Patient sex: M
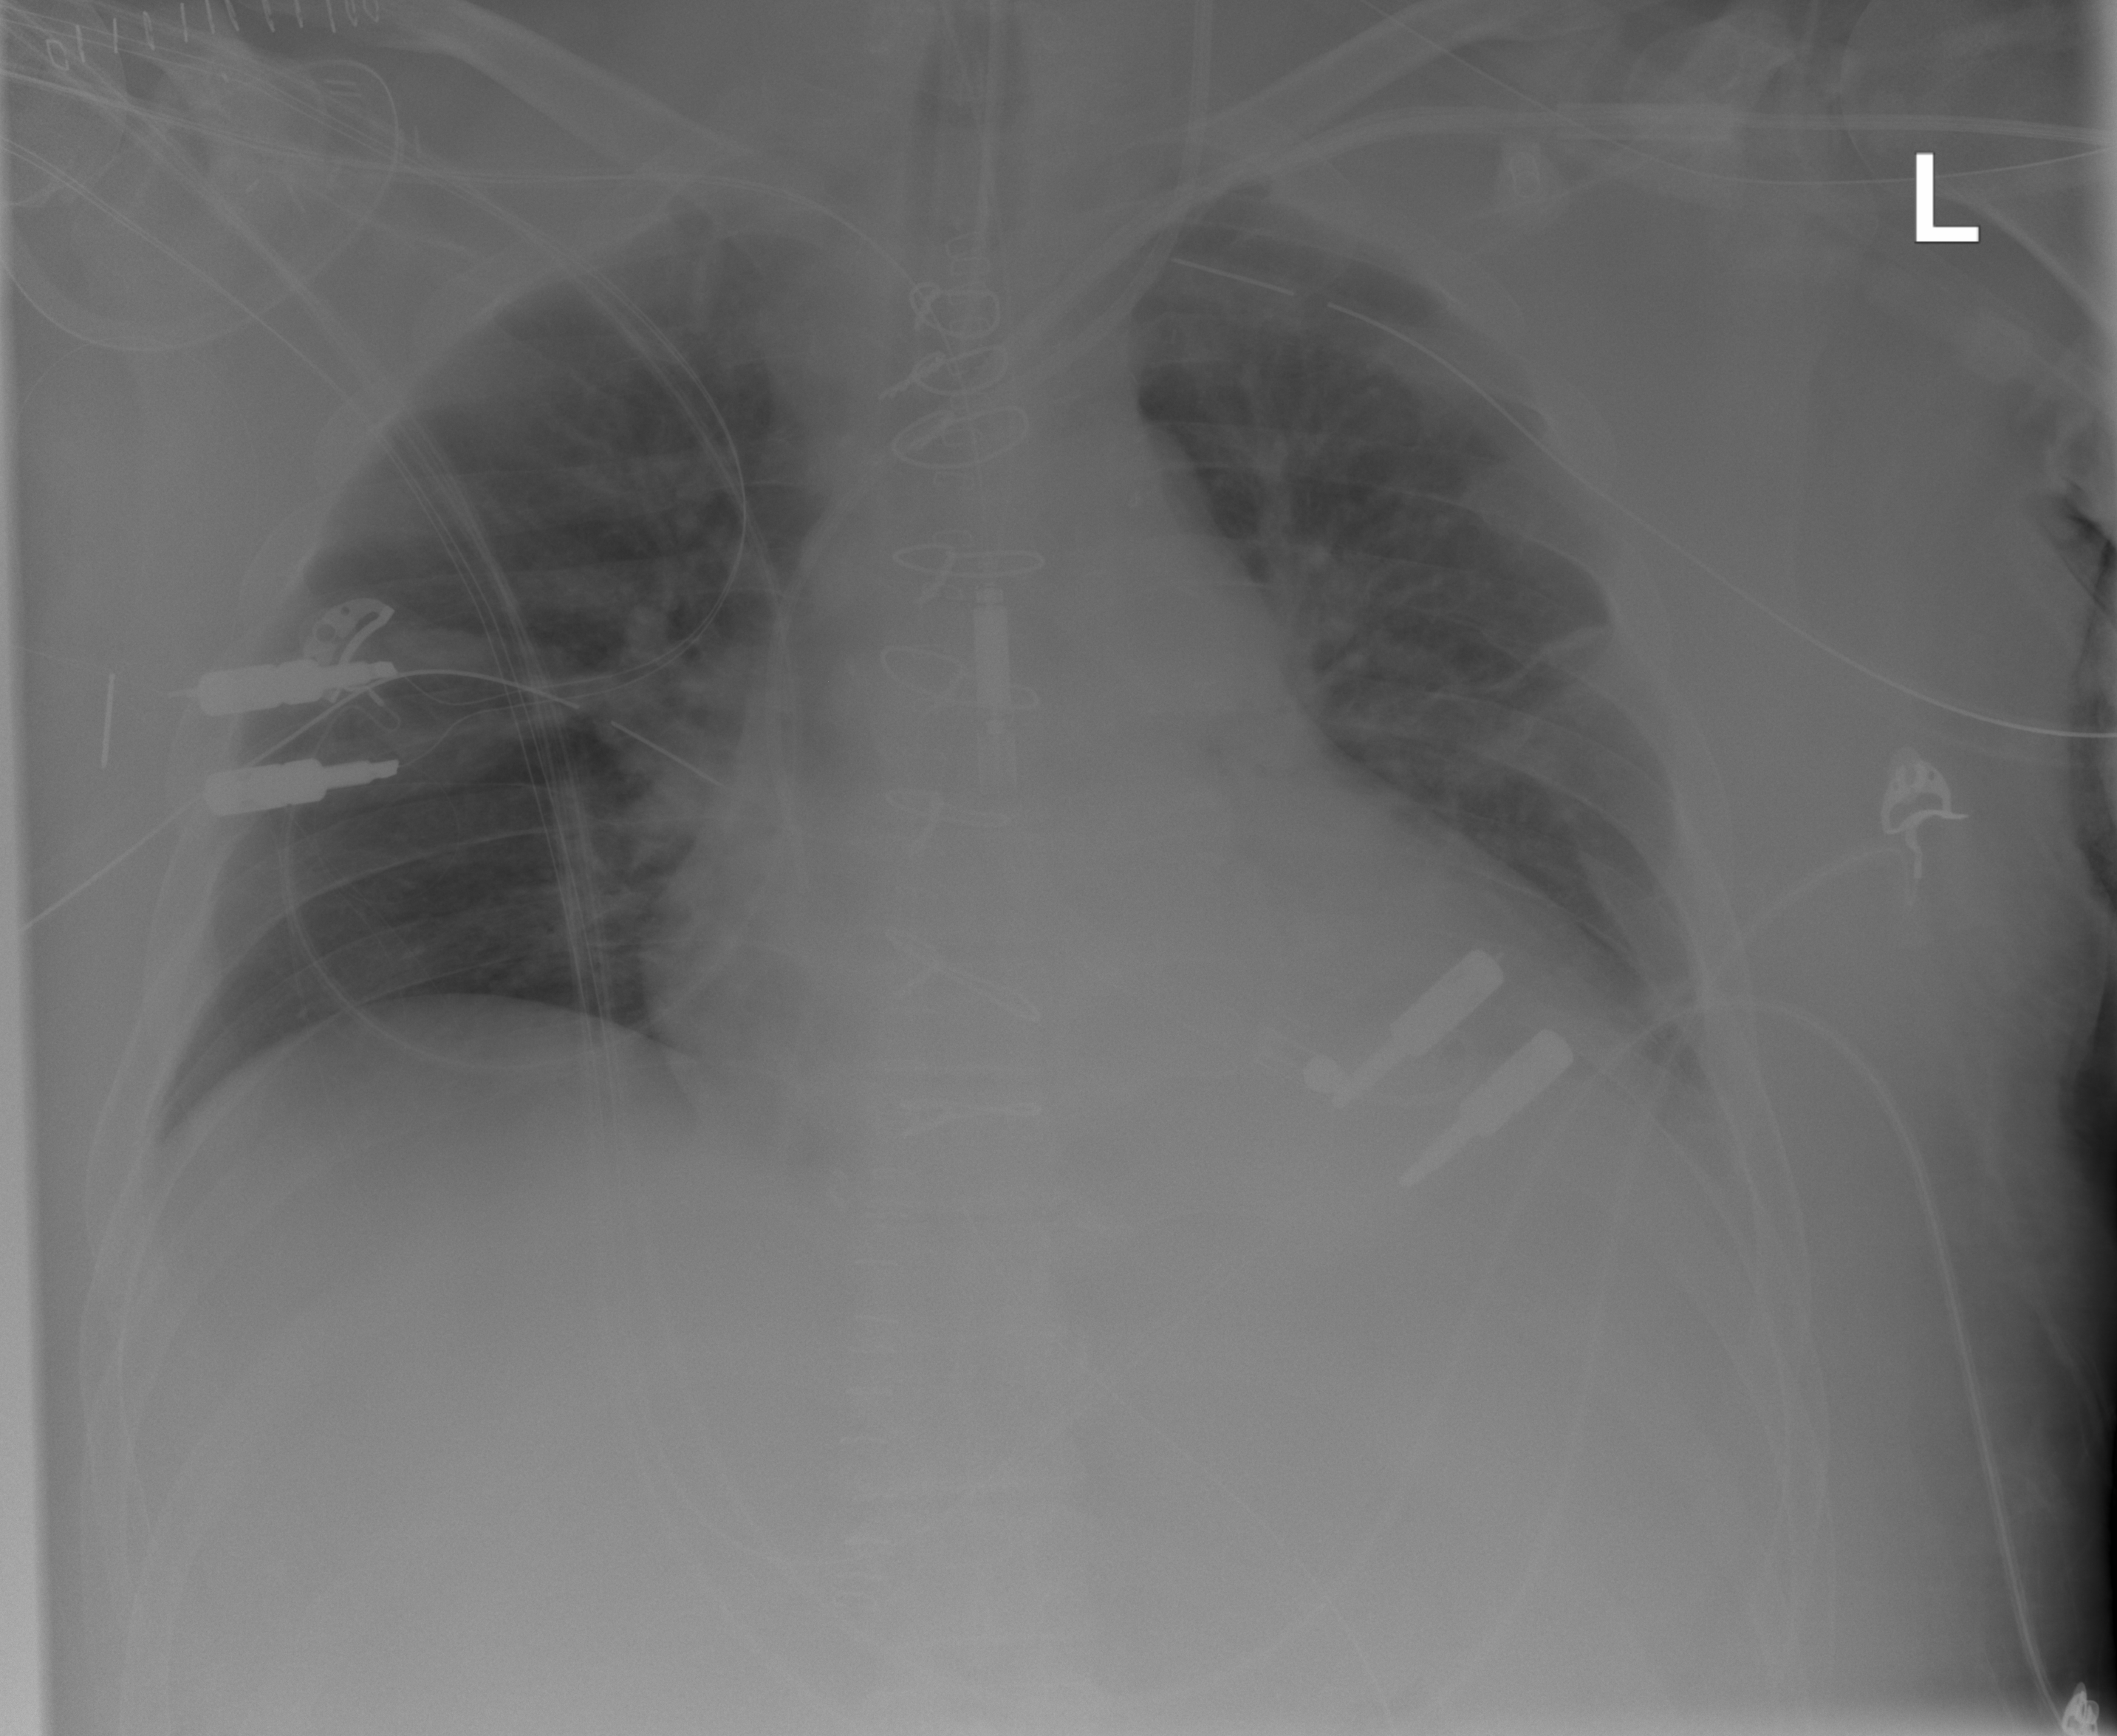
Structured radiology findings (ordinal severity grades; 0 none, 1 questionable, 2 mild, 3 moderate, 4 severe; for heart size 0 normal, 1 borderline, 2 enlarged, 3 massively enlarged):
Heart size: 2
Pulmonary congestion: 2
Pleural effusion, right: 0
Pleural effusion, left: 1
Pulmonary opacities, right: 0
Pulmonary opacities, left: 0
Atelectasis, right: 0
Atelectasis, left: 2